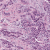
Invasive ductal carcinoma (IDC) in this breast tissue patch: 1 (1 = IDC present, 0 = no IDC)